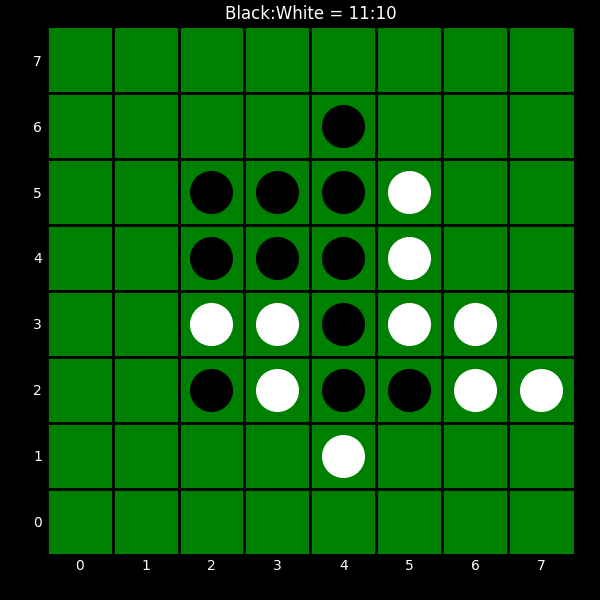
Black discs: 11
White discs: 10